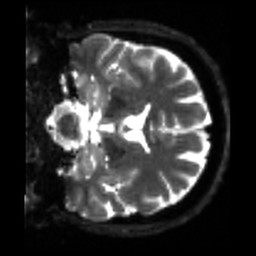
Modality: sbref
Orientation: coronal
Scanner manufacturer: siemens
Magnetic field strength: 3 T
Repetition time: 4 s
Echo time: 0.0594 s